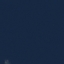
Land use / land cover class: SeaLake